Chest X-ray. View position: PA
Patient age: 44
Patient sex: F
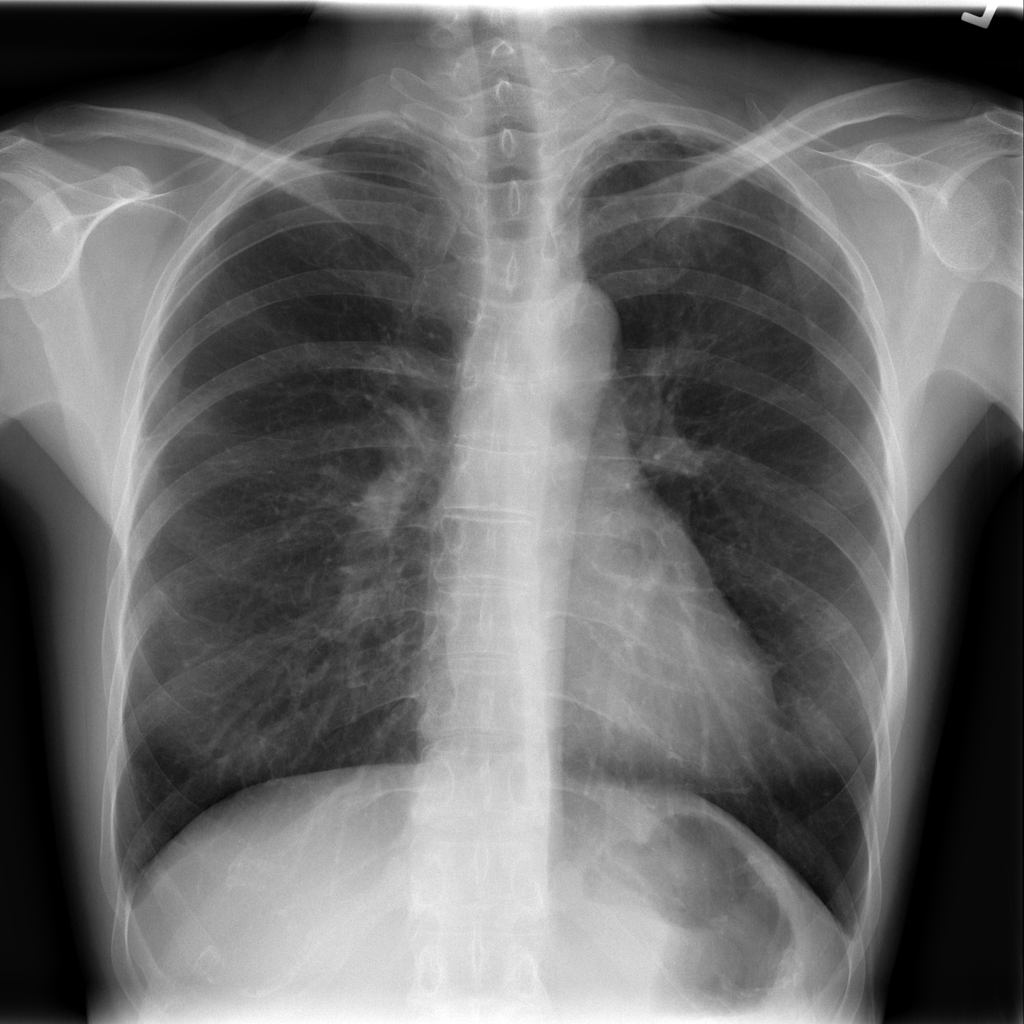
Finding: Pneumothorax